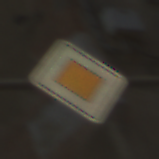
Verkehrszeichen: Vorfahrtsstrasse
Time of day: Midday
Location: Outdoor (Urban)
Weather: Clear
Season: NotSpecified
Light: Natural